Question: I currently have
'''
<ContentControl
Grid.Column="2" Grid.Row="3"
>
<ContentControl.Triggers>
<EventTrigger RoutedEvent="UIElement.MouseEnter">
<BeginStoryboard
Storyboard="{StaticResource ShakeStatorMinorRadiusEdit}"/>
</EventTrigger>
</ContentControl.Triggers>
... <snip> ...
</ContentControl>
'''
and
'''
<Grid.Resources>
<Storyboard x:Key="ShakeStatorMinorRadiusEdit">
<DoubleAnimationUsingKeyFrames
Storyboard.TargetName="StatorMinorRadiusEdit"
Storyboard.TargetProperty="RenderTransform.X"
RepeatBehavior="5x"
>
<EasingDoubleKeyFrame KeyTime="0:0:0.05" Value="0"/>
<EasingDoubleKeyFrame KeyTime="0:0:0.1" Value="3"/>
<EasingDoubleKeyFrame KeyTime="0:0:0.15" Value="0"/>
<EasingDoubleKeyFrame KeyTime="0:0:0.20" Value="-3"/>
<EasingDoubleKeyFrame KeyTime="0:0:0.25" Value="0"/>
</DoubleAnimationUsingKeyFrames>
</Storyboard>
</Grid.Resources>
'''

The idea is that when the mouse enters the yellow highlighted control on the left the yellow highlighted control on the right will shake. The control on the right has the x:Name='StatorMinorRadiusEdit' So far so good the above works.
Now I want to add another complication. I only want the animation to trigger if a value on my view model RotorLobes == 1. In an imaginary world I would do.
'''
<ContentControl
Grid.Column="2" Grid.Row="3"
>
<ContentControl.Triggers>
<EventTrigger RoutedEvent="UIElement.MouseEnter">
<If Property="{Binding RotorLobes}" Value="1"/>
<BeginStoryboard
Storyboard="{StaticResource ShakeStatorMinorRadiusEdit}"/>
</EventTrigger>
</ContentControl.Triggers>
... <snip> ...
</ContentControl>
'''
In the real world I have no idea how to achieve this.
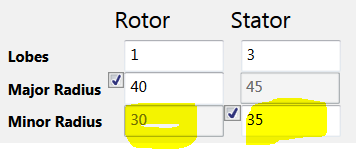
Answer: You could try changing from an EventTrigger to a MultiTrigger and using the IsMouseOver property rather than the MouseEnter event. However, as you discovered, Storyboards in styles do not allow you to specify a TargetName, so it's important to move the triggers to the target object.
The example below hard-codes the value of Rotor to 1 and you'll need to correctly namespace the RenderTransform in the TargetProperty or you'll get a runtime exception.
'''
<Grid>
<Grid.Resources>
<Storyboard x:Key="ShakeStatorMinorRadiusEdit">
<DoubleAnimationUsingKeyFrames Storyboard.TargetProperty="RenderTransform.(TranslateTransform.X)"
RepeatBehavior="5x">
<EasingDoubleKeyFrame KeyTime="0:0:0.05"
Value="0" />
<EasingDoubleKeyFrame KeyTime="0:0:0.1"
Value="3" />
<EasingDoubleKeyFrame KeyTime="0:0:0.15"
Value="0" />
<EasingDoubleKeyFrame KeyTime="0:0:0.20"
Value="-3" />
<EasingDoubleKeyFrame KeyTime="0:0:0.25"
Value="0" />
</DoubleAnimationUsingKeyFrames>
</Storyboard>
</Grid.Resources>
<Grid.ColumnDefinitions>
<ColumnDefinition />
<ColumnDefinition />
<ColumnDefinition />
<ColumnDefinition />
</Grid.ColumnDefinitions>
<Grid.RowDefinitions>
<RowDefinition Height="Auto" />
<RowDefinition Height="Auto" />
<RowDefinition Height="Auto" />
<RowDefinition Height="Auto" />
</Grid.RowDefinitions>
<TextBlock Grid.Column="1">Rotor</TextBlock>
<TextBlock Grid.Column="2">Stator</TextBlock>
<TextBlock Grid.Column="0"
Grid.Row="1">Lobes</TextBlock>
<TextBlock Grid.Column="0"
Grid.Row="2">Major Radius</TextBlock>
<TextBlock Grid.Column="0"
Grid.Row="3">Minor Radius</TextBlock>
<TextBox Name="RotorLobes"
Grid.Column="1"
Grid.Row="1"
Text="1" />
<TextBox Grid.Column="1"
Grid.Row="2" />
<TextBox Name="MinorRadiusRotor"
Background="Blue"
Grid.Column="1"
Grid.Row="3" />
<TextBox Grid.Column="2"
Grid.Row="1" />
<TextBox Grid.Column="2"
Grid.Row="2" />
<TextBox Name="MinorRadiusStator"
Background="Green"
Grid.Column="2"
Grid.Row="3">
<TextBox.Style>
<Style>
<Style.Triggers>
<MultiDataTrigger>
<MultiDataTrigger.Conditions>
<Condition Binding="{Binding ElementName=MinorRadiusRotor, Path=IsMouseOver}"
Value="True" />
<Condition Binding="{Binding ElementName=RotorLobes, Path=Text}}"
Value="1" />
</MultiDataTrigger.Conditions>
<MultiDataTrigger.EnterActions>
<BeginStoryboard Storyboard="{StaticResource ShakeStatorMinorRadiusEdit}" />
</MultiDataTrigger.EnterActions>
</MultiDataTrigger>
</Style.Triggers>
</Style>
</TextBox.Style>
</TextBox>
</Grid>
'''